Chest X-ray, PA view. Patient: 35 years old, sex M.
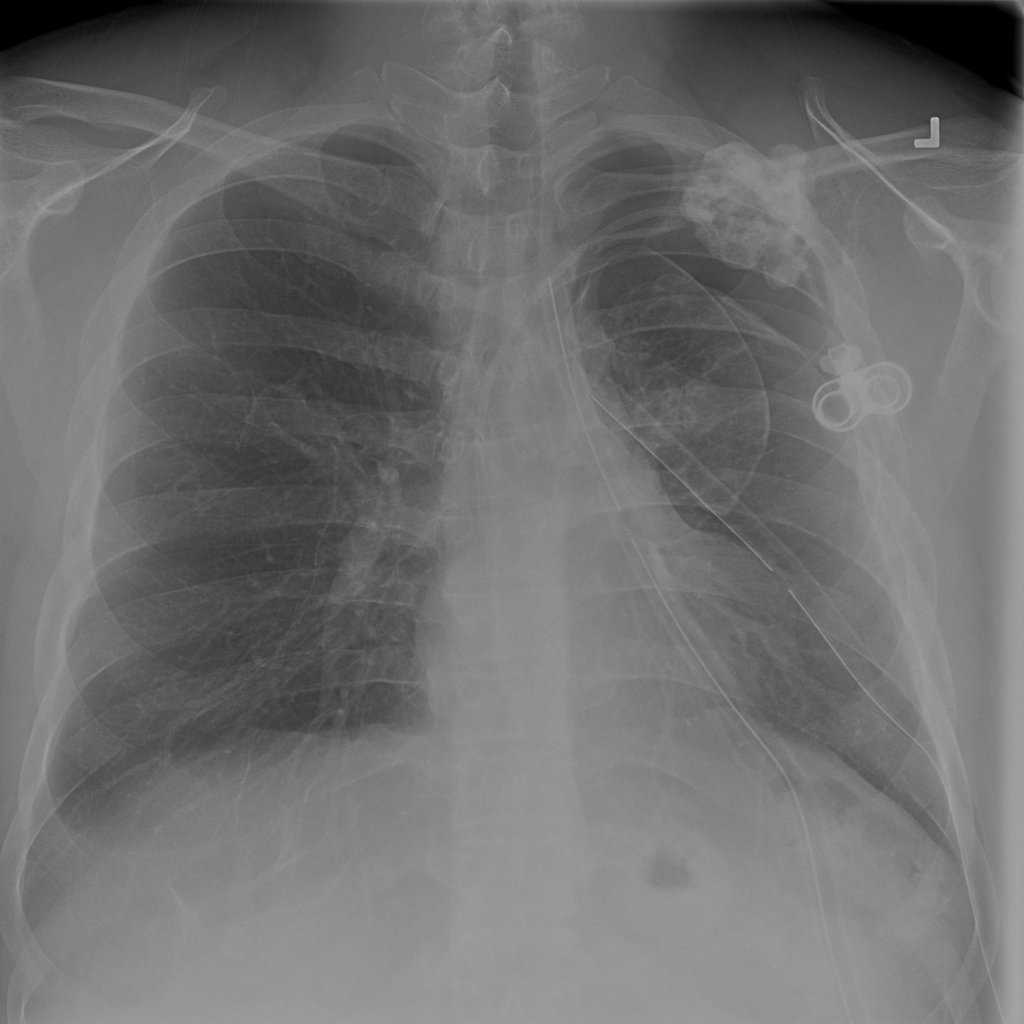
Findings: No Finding